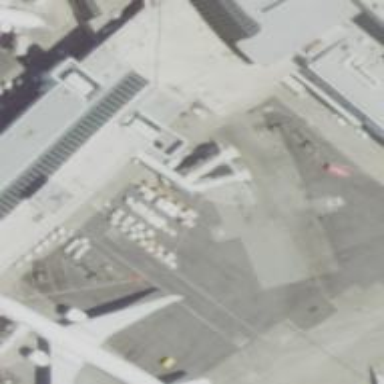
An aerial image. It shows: Airport gate.